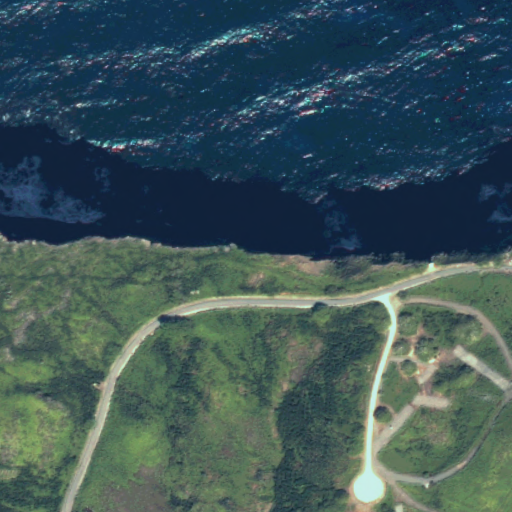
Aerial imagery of cliff(s) in Hawaii named Kahekili Leap containing only unknown